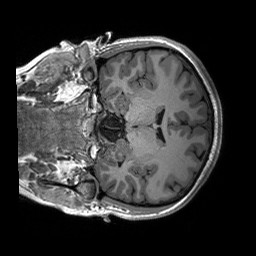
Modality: T1w
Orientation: coronal
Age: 19
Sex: female
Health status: healthy
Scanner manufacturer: siemens
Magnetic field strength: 3 T
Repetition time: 2.53 s
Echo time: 0.00227 s